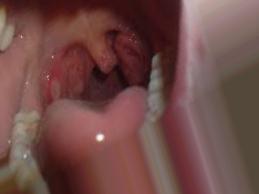
Condition: Mouth Ulcer